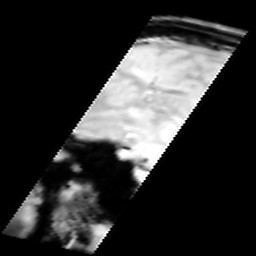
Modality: inplaneT1
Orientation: sagittal
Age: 23
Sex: female